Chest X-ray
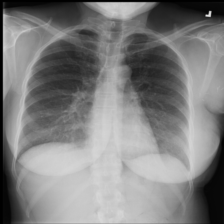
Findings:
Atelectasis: negative
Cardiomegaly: negative
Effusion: negative
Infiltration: negative
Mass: negative
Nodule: negative
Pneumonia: negative
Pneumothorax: negative
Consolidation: negative
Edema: negative
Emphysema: negative
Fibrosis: negative
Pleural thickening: negative
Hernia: negative